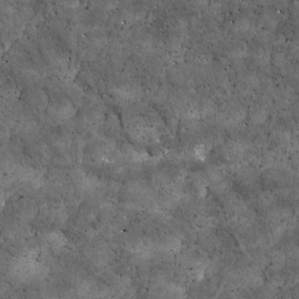
Label: non_frost